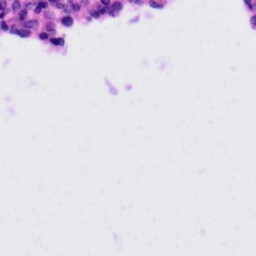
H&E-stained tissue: Tonsil